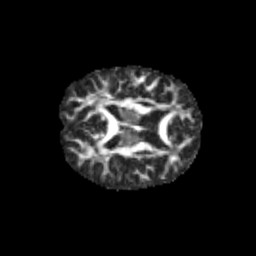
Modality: FA
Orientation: axial
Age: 11
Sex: male
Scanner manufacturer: siemens
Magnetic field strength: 3 T
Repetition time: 3.8 s
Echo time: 0.07 s